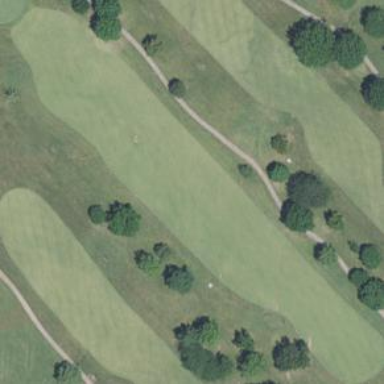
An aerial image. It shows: Grassy area designated as golf fairway.